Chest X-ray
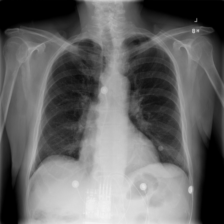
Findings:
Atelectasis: negative
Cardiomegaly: negative
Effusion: negative
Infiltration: negative
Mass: negative
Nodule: negative
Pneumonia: negative
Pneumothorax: negative
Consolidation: negative
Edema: negative
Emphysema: negative
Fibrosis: negative
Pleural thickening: negative
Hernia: negative